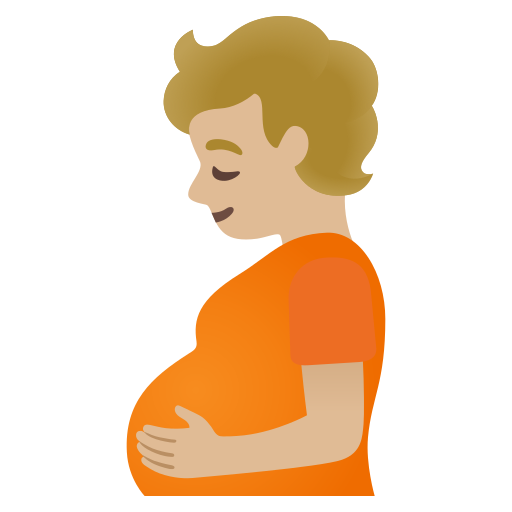
Emoji: 🫄🏼